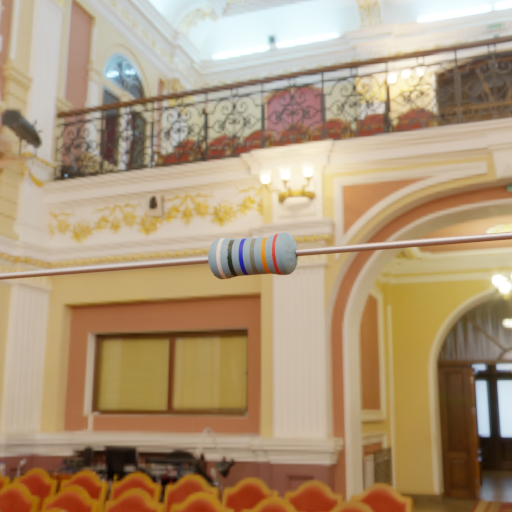
Resistor colour bands (in order): white, black, blue, gray, orange, red